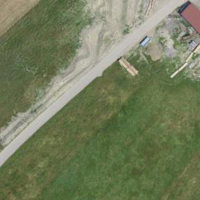
EUNIS habitat code: 52
Species observed at this site:
Matricaria discoidea